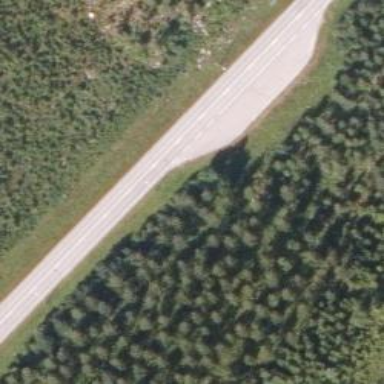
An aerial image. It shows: Asphalt trunk highway.